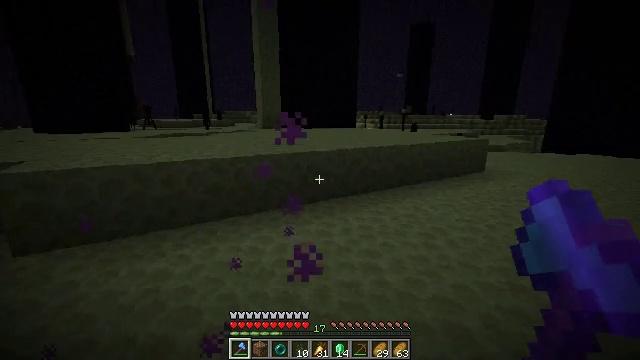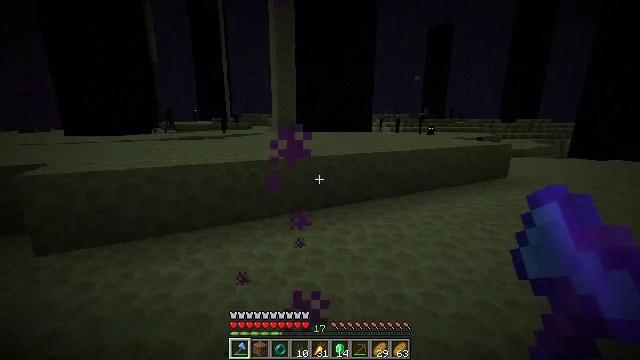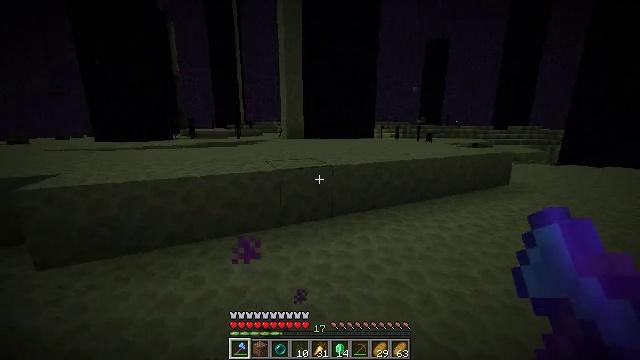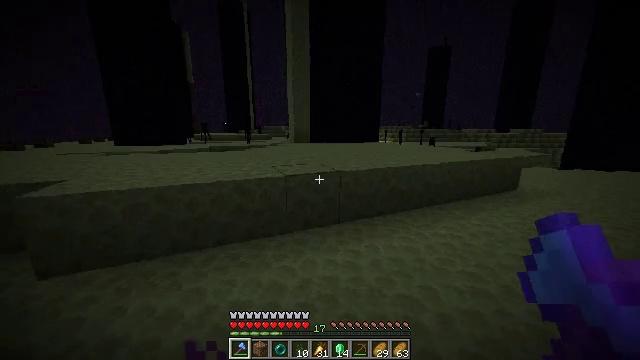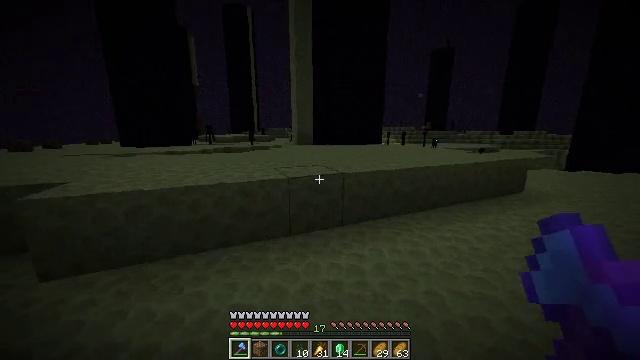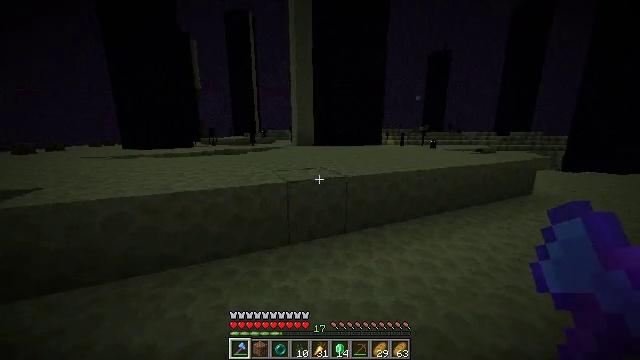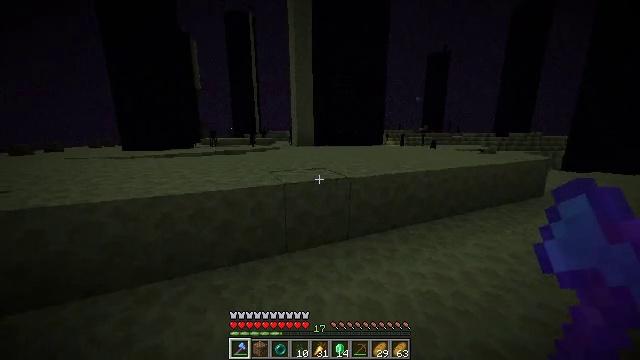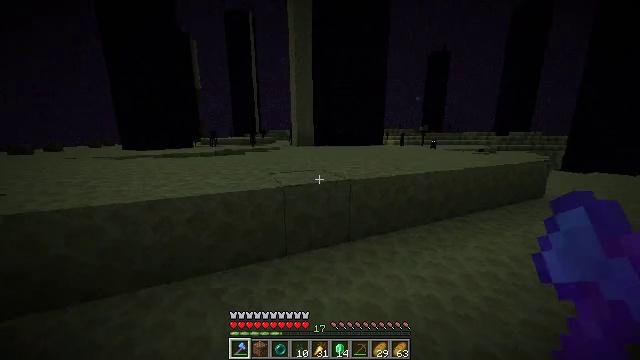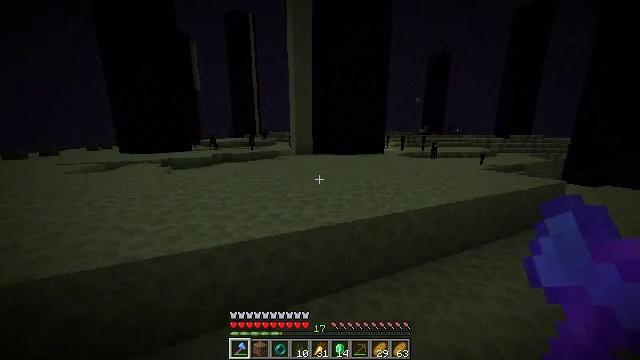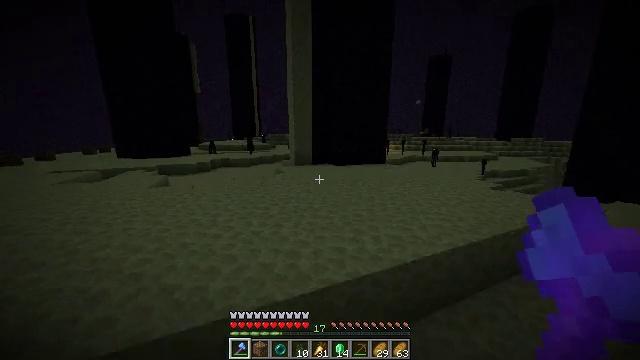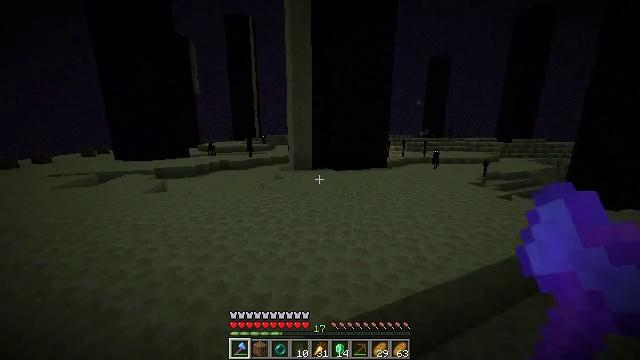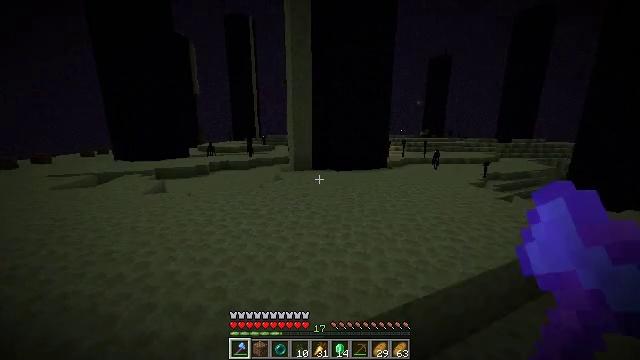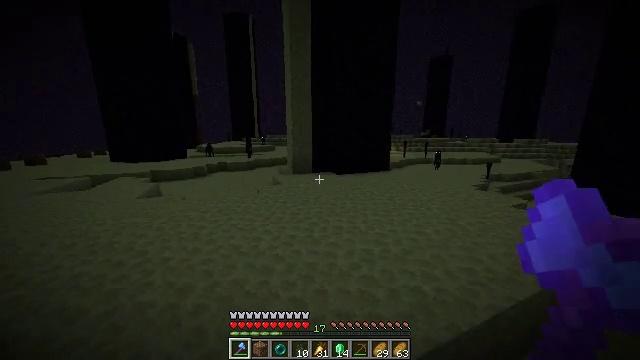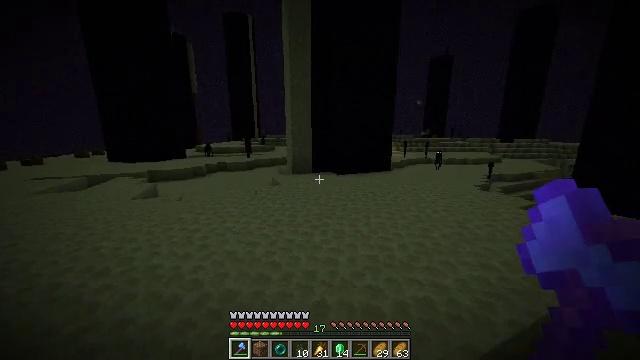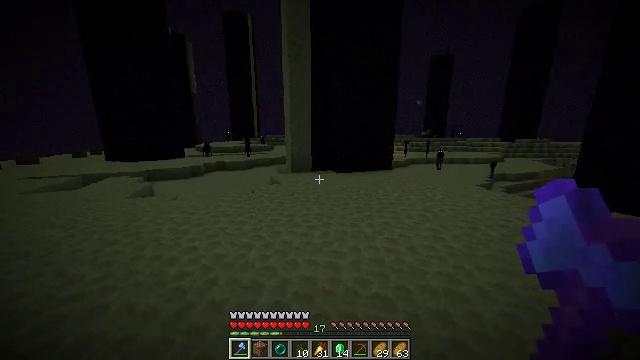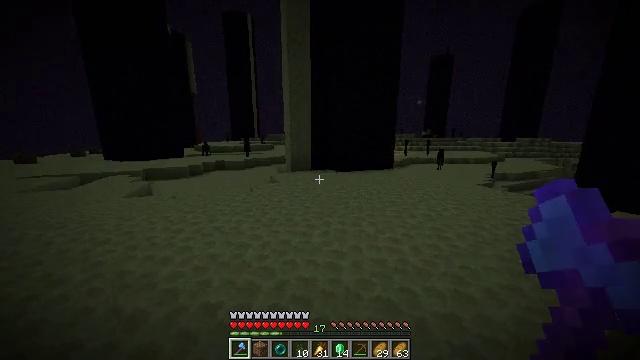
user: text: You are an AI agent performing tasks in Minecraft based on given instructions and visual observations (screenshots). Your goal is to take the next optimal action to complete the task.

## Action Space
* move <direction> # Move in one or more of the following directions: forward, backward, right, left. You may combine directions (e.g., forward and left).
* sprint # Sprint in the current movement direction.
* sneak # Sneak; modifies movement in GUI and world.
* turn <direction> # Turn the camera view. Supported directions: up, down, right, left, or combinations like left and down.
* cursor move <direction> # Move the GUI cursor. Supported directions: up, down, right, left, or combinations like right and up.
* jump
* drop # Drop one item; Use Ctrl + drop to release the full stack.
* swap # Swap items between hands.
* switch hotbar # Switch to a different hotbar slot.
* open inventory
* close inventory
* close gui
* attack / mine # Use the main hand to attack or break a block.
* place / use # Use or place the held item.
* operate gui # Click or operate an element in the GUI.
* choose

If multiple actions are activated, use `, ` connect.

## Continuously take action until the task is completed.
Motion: motion action
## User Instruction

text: Break some end stone blocks.
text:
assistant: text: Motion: move forward, sprint, turn left
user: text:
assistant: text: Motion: move forward, sprint, turn left
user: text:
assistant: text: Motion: move forward, sprint, turn left
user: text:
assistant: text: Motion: move forward, sprint
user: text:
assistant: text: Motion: move forward, sprint
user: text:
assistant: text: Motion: move forward, sprint
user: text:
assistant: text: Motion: move forward, sprint, jump
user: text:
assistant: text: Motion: move forward, sprint, jump
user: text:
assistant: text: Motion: move forward, sprint, jump
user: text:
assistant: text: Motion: move forward, sprint, jump
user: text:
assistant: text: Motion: move forward, sprint, jump
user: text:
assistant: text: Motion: move forward, sprint, jump
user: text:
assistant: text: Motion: move forward, sprint, jump
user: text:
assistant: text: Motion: move forward, sprint, jump
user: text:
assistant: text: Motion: move forward, sprint, jump
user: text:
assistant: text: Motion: move forward, sprint, jump
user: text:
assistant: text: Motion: move forward, sprint, jump
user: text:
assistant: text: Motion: move forward, sprint, jump
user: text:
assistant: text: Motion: move forward, sprint, jump
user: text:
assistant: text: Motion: move forward, sprint, jump
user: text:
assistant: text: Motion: move forward, sprint, jump
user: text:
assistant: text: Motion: move forward, sprint, jump
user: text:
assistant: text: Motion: move forward, sprint, jump
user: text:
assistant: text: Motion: move forward, sprint, turn right and down, jump
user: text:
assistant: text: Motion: move forward, sprint, jump
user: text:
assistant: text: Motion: move forward, sprint, jump
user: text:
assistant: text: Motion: move forward, sprint, jump
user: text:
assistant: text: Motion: move forward, sprint, jump
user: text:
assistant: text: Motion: move forward, sprint
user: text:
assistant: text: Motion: move forward, sprint, turn left